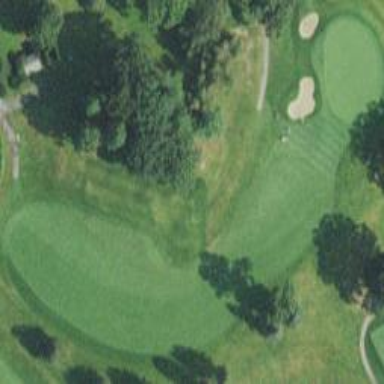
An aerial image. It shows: Grassy area designated as golf fairway.